The plot is a signal-to-image rendering of a rotating shaft's vibration measurement. Diagnose the rotating machine from this image, choosing from: normal, misalignment, unbalance, looseness.
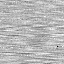
Answer: normal